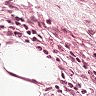
Metastatic tissue present: no